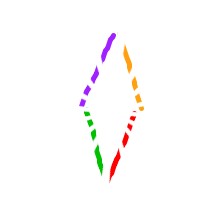
Shape: rhombus